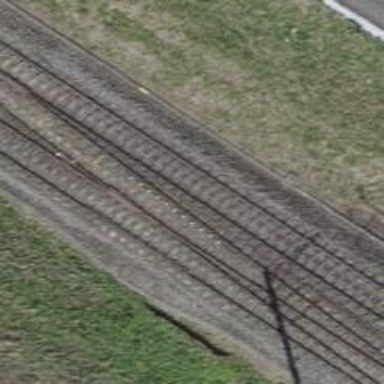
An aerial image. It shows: Rail siding with electrified tracks using contact line.